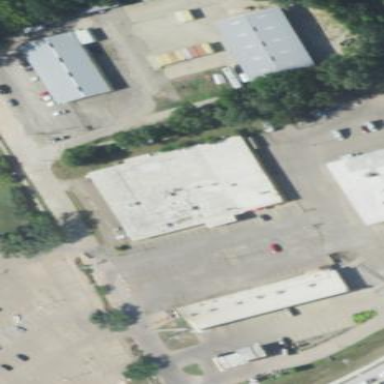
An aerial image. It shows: Building that houses bowling alley.